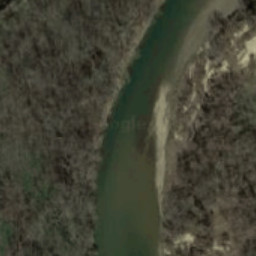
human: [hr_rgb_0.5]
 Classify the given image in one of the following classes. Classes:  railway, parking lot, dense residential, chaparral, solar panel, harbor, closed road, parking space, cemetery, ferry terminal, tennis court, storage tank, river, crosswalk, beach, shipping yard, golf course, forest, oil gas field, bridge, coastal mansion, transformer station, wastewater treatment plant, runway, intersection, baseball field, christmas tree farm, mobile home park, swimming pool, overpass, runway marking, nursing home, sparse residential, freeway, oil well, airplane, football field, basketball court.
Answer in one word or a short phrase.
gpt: river